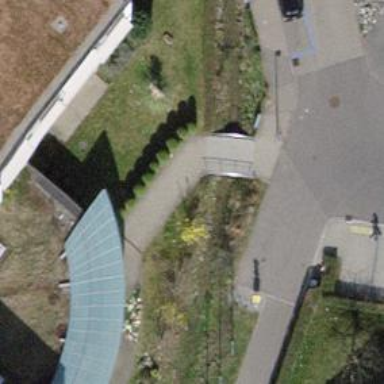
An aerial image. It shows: Sidewalk on bridge.